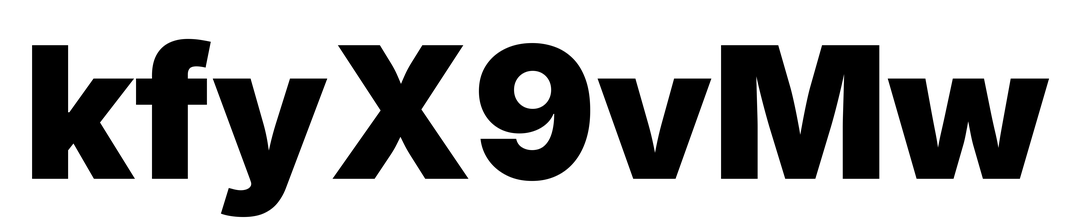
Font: Inter_Black